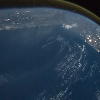
Label: water